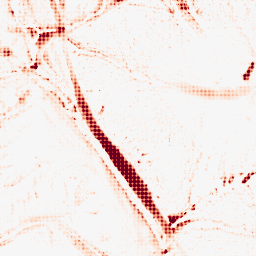
Category: morphological
Decomposition family: morphological
Decomposition parameters: operation: opening
size: 10
Upsampling method: sinc_blackman
Upsampling parameters: scale: 4
kernel_size: 4
Upsampling scale: 4